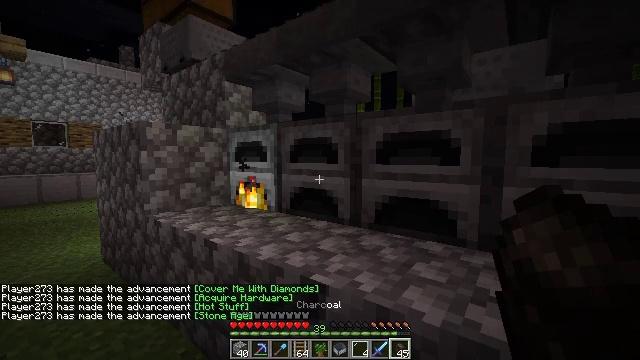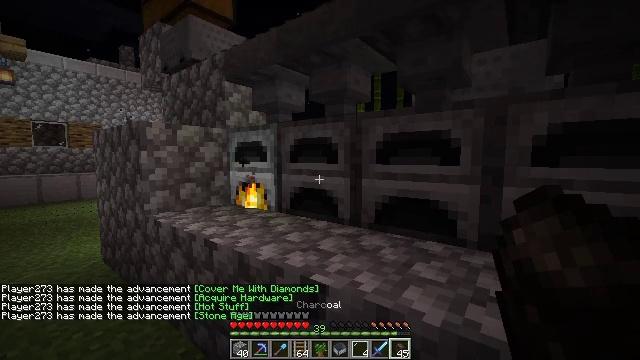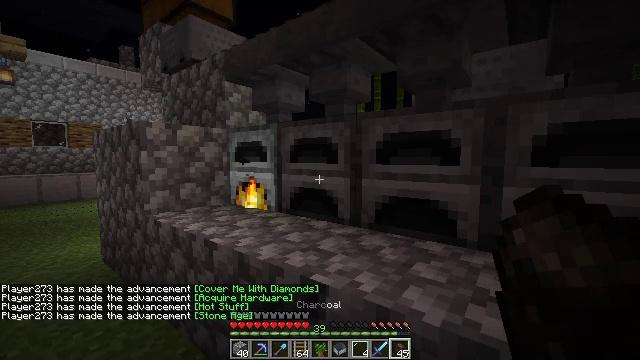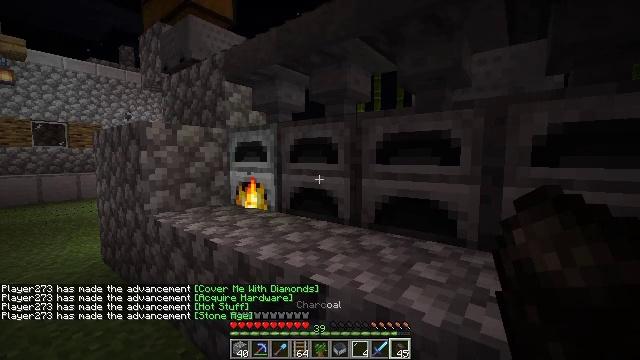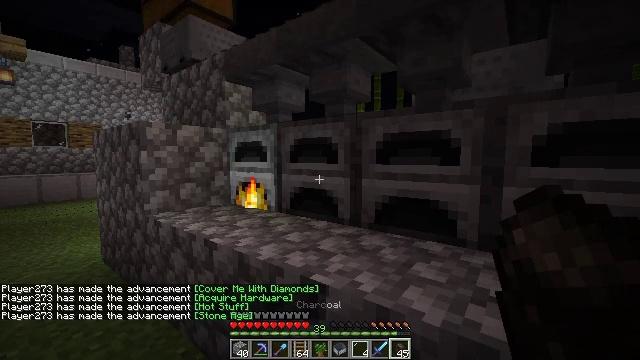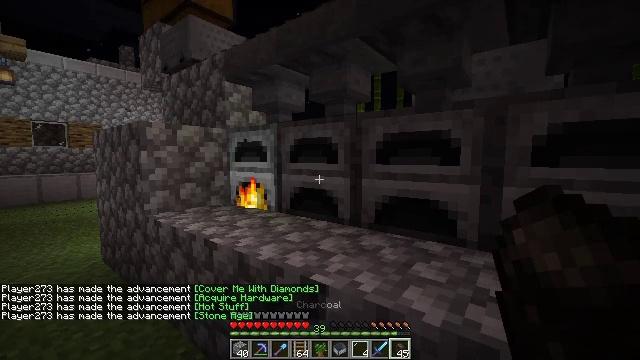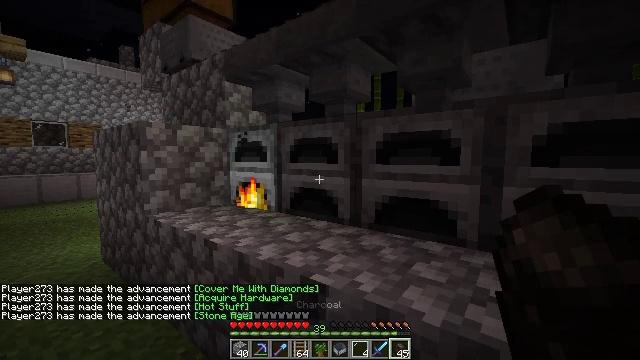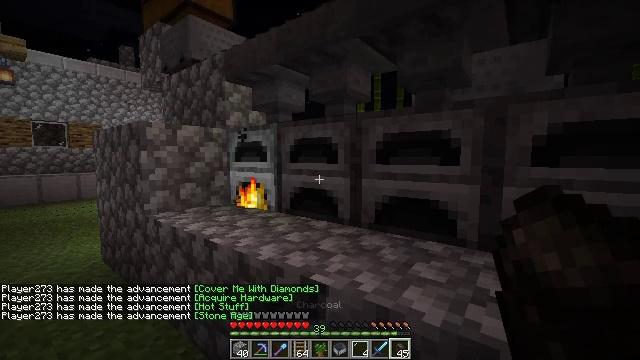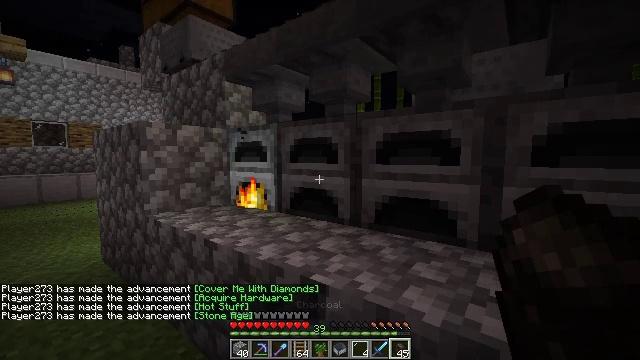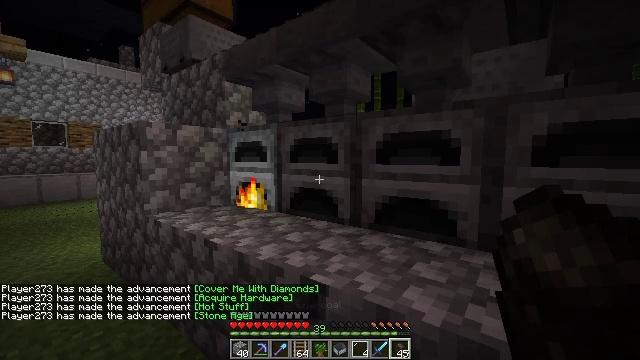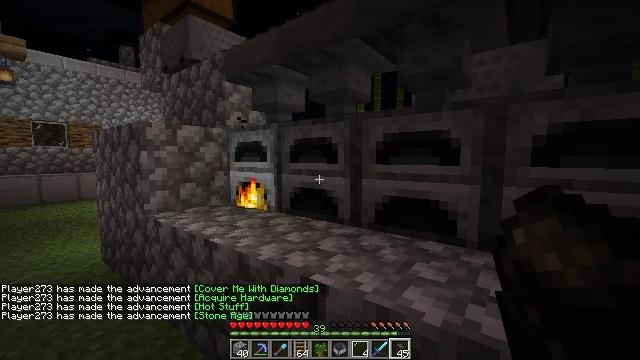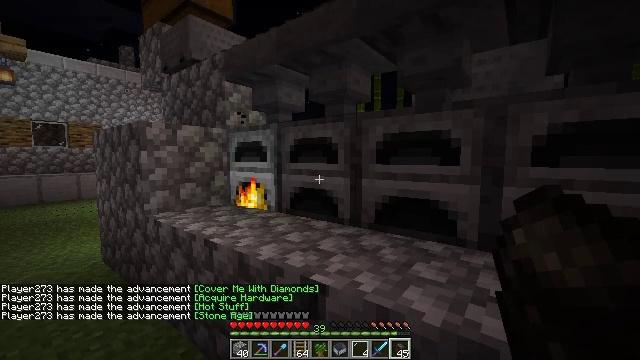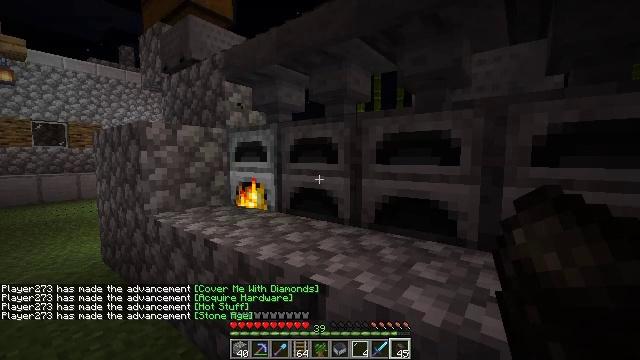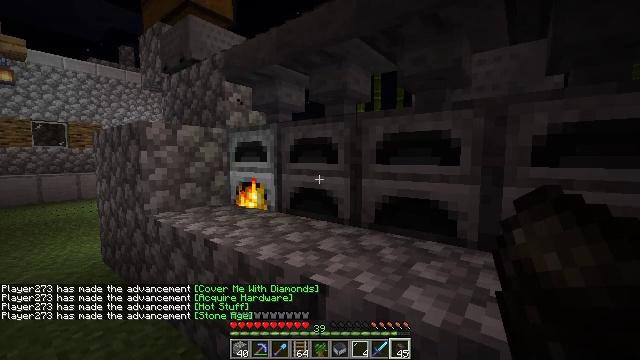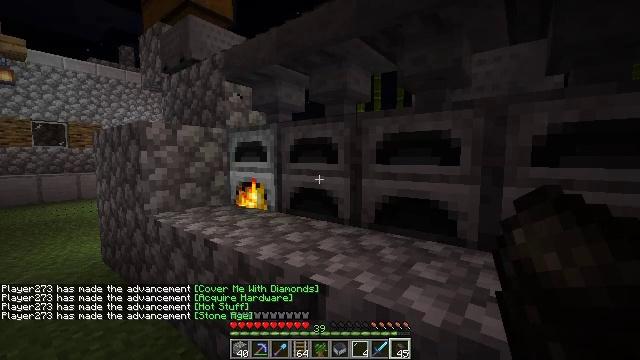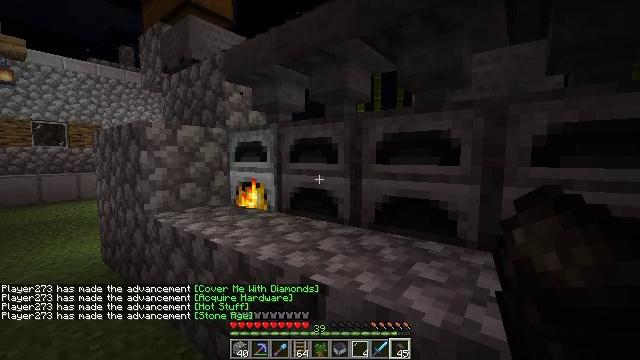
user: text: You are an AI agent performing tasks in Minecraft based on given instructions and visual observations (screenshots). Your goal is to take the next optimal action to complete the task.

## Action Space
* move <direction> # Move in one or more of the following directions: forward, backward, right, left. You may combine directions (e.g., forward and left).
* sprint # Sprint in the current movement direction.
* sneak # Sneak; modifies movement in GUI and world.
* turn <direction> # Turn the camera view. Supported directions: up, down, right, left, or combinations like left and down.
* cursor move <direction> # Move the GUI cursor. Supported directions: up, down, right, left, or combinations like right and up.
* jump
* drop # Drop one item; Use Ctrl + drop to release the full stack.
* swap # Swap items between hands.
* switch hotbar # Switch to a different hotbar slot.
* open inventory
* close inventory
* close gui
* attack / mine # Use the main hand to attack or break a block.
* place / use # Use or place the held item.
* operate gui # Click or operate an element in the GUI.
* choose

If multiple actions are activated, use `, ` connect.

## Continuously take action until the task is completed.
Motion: motion action
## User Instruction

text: craft item air
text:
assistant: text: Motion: no_op
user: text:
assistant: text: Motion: no_op
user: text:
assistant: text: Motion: no_op
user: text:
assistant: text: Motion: no_op
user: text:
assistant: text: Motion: no_op
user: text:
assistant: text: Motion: no_op
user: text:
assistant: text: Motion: no_op
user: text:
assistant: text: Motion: no_op
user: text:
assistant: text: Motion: no_op
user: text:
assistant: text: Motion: no_op
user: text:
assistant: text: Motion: no_op
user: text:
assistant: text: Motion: no_op
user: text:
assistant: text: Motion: no_op
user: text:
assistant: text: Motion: no_op
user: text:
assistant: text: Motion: no_op
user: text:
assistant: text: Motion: no_op
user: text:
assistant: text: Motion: no_op
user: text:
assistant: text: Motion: no_op
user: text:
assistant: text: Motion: no_op
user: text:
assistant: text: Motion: no_op
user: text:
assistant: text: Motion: no_op
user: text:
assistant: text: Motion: no_op
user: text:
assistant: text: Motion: no_op
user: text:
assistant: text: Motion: attack / mine
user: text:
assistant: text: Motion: attack / mine
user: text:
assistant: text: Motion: no_op
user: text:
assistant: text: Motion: no_op
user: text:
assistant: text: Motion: no_op
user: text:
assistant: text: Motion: no_op
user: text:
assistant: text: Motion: no_op